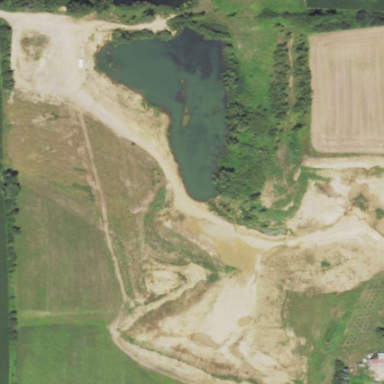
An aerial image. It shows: Quarry area.